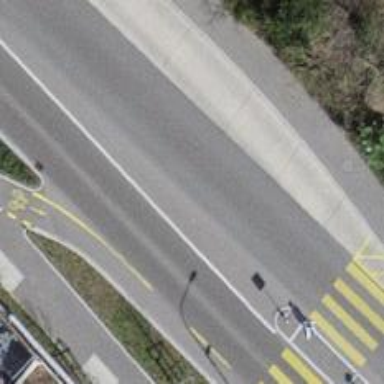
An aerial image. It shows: Asphalt cycleway.